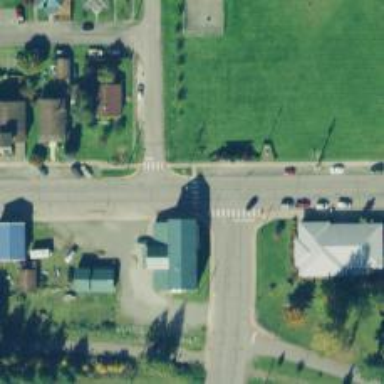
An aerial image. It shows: Zebra crossing on footway.